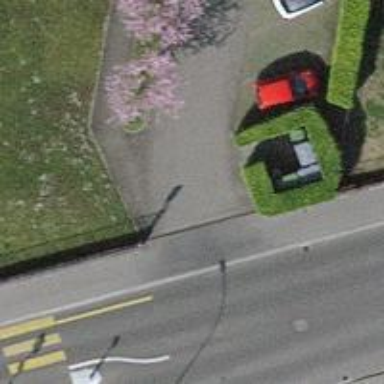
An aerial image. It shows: Driveway with sidewalk.